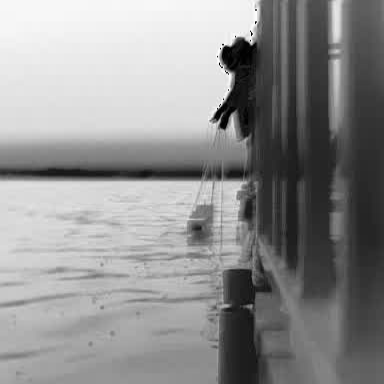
There is a container_ship in the infrared image.